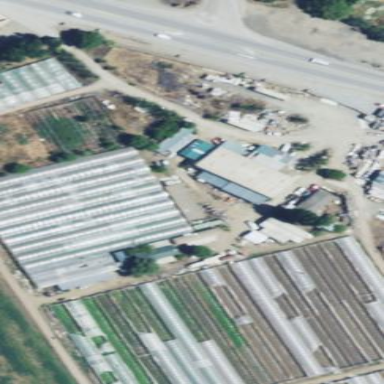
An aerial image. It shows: Greenhouse used for horticulture.